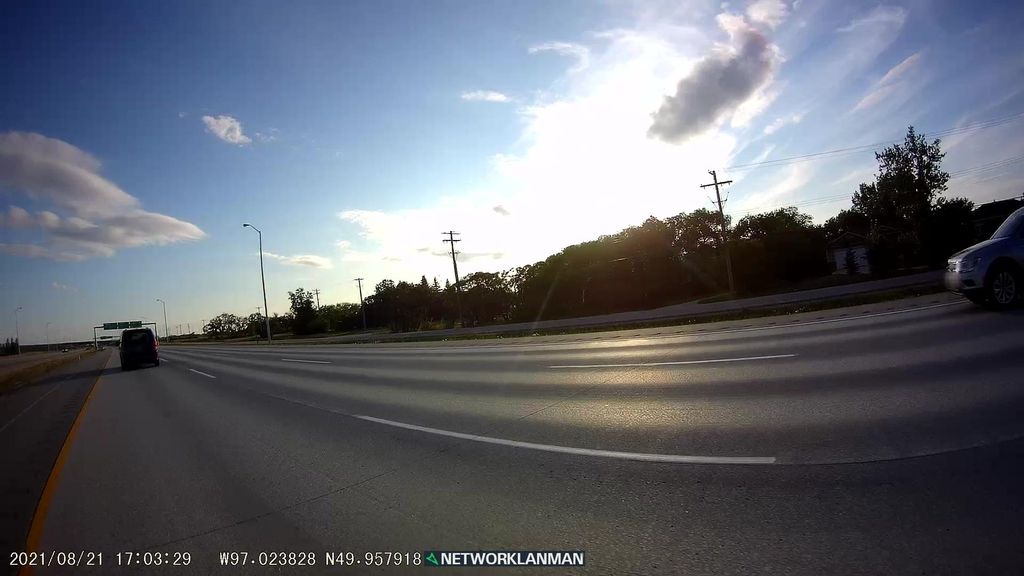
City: winnipeg